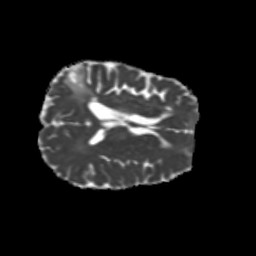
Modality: MD
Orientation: axial
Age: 50
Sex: female
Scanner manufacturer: siemens
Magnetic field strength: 3 T
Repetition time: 5.25 s
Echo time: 0.08 s